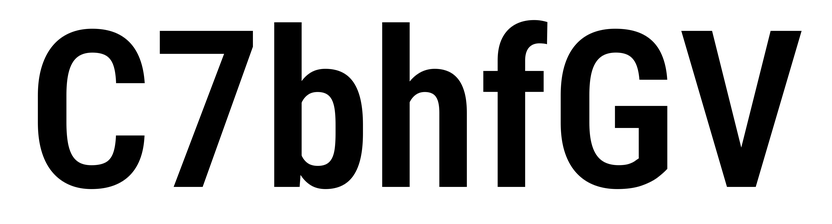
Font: Roboto_Condensed_SemiBold